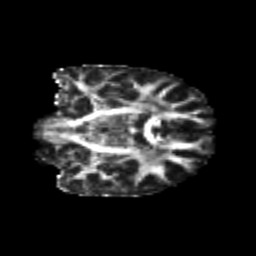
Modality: FA
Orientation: coronal
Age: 24
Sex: female
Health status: healthy
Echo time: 0.074 s